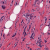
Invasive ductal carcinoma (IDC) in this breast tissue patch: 0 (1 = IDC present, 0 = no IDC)